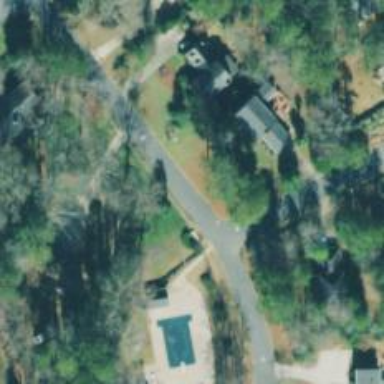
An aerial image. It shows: Residential road with asphalt surface. There is sidewalk on the left side.